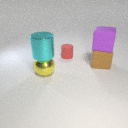
small red rubber cylinder behind large yellow metal sphere